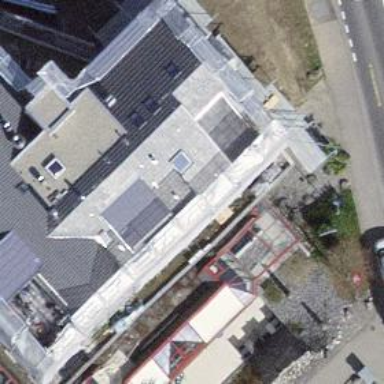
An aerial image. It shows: Restaurant.